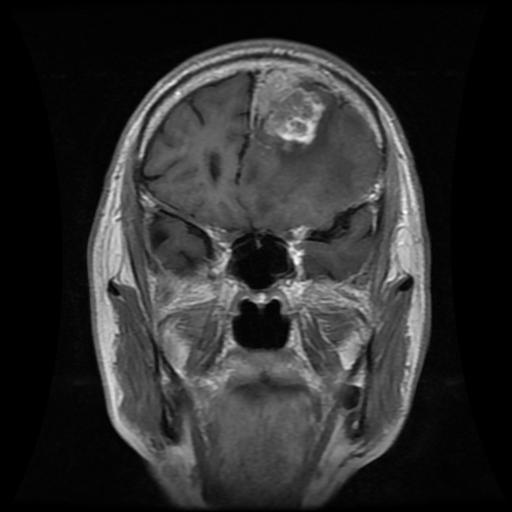
Label: meningioma